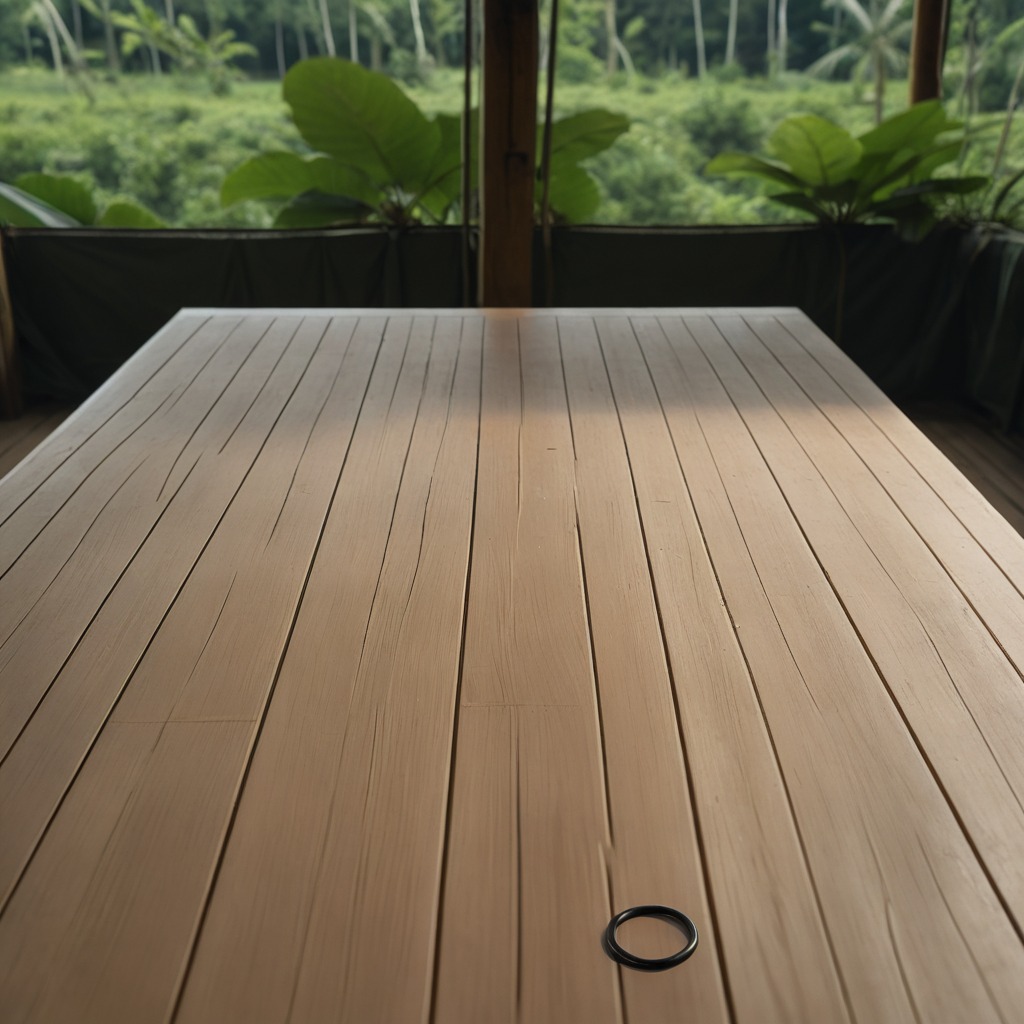
A rubber O-ring is lying on a wooden table inside a jungle field workshop tent.